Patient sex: M
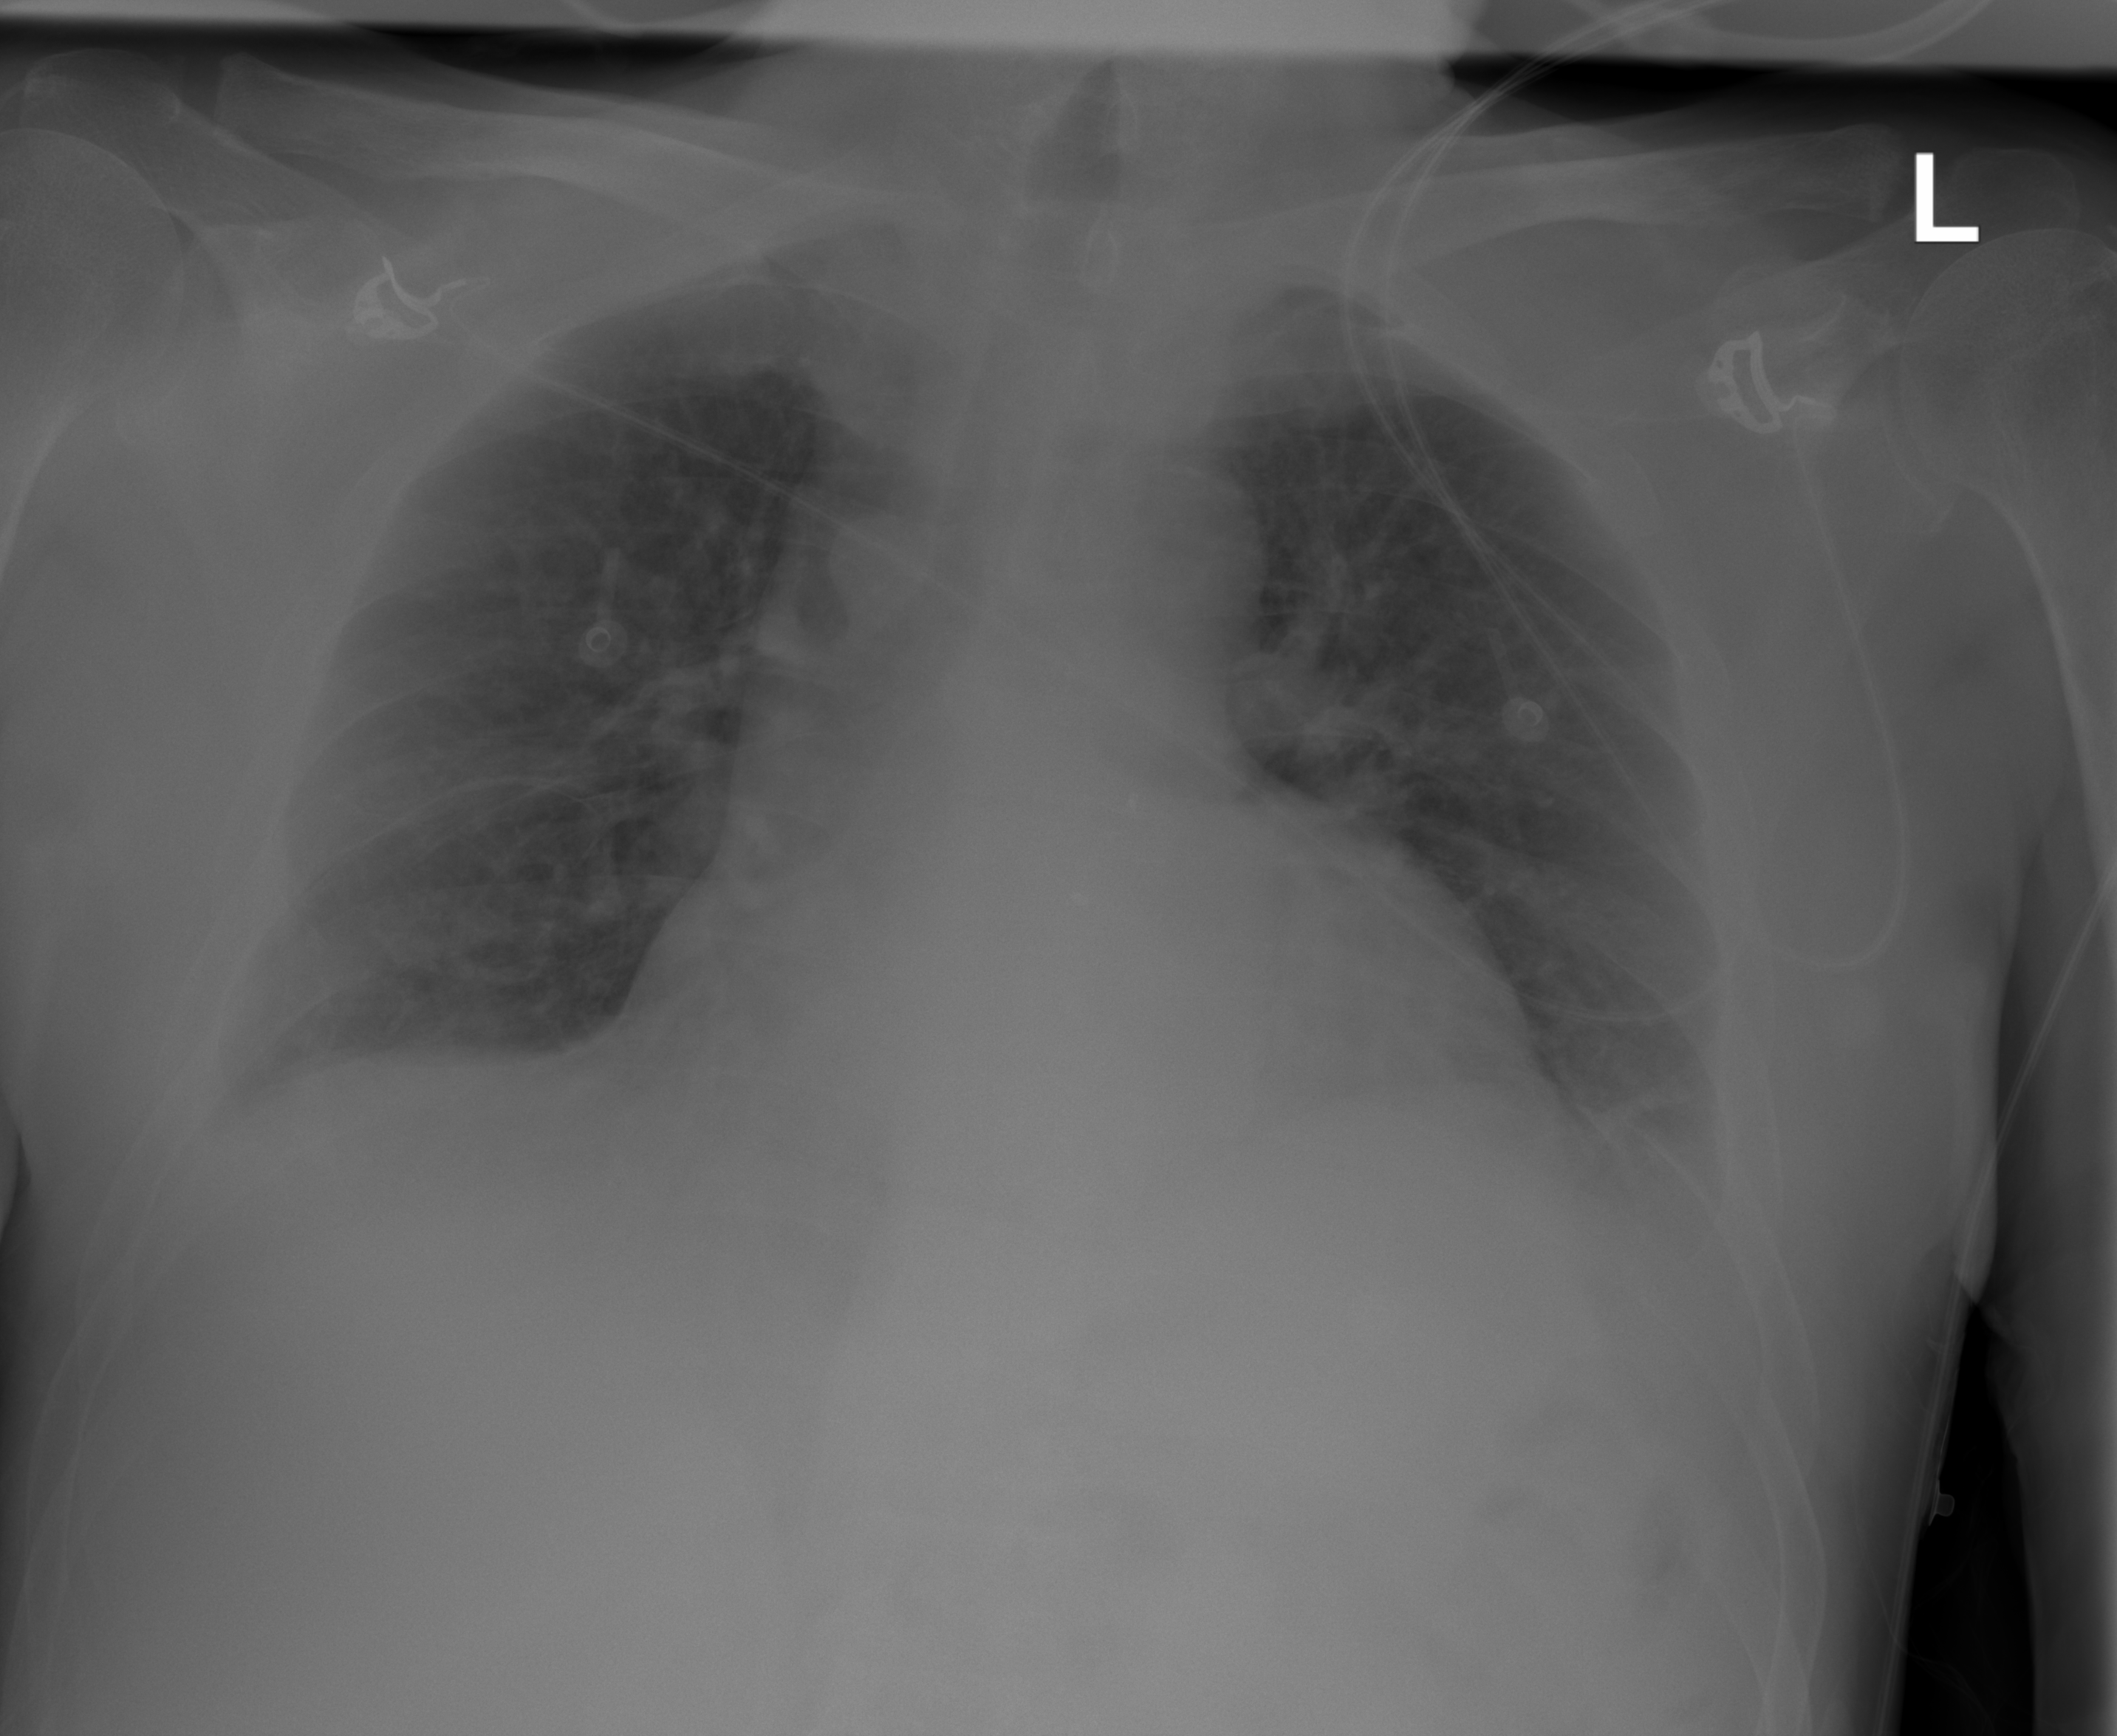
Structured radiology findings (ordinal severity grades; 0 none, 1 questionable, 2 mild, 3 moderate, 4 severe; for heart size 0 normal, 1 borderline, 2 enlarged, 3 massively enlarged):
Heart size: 2
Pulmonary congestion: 0
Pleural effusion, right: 0
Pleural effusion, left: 0
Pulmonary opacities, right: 0
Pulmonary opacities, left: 0
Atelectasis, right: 0
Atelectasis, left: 2